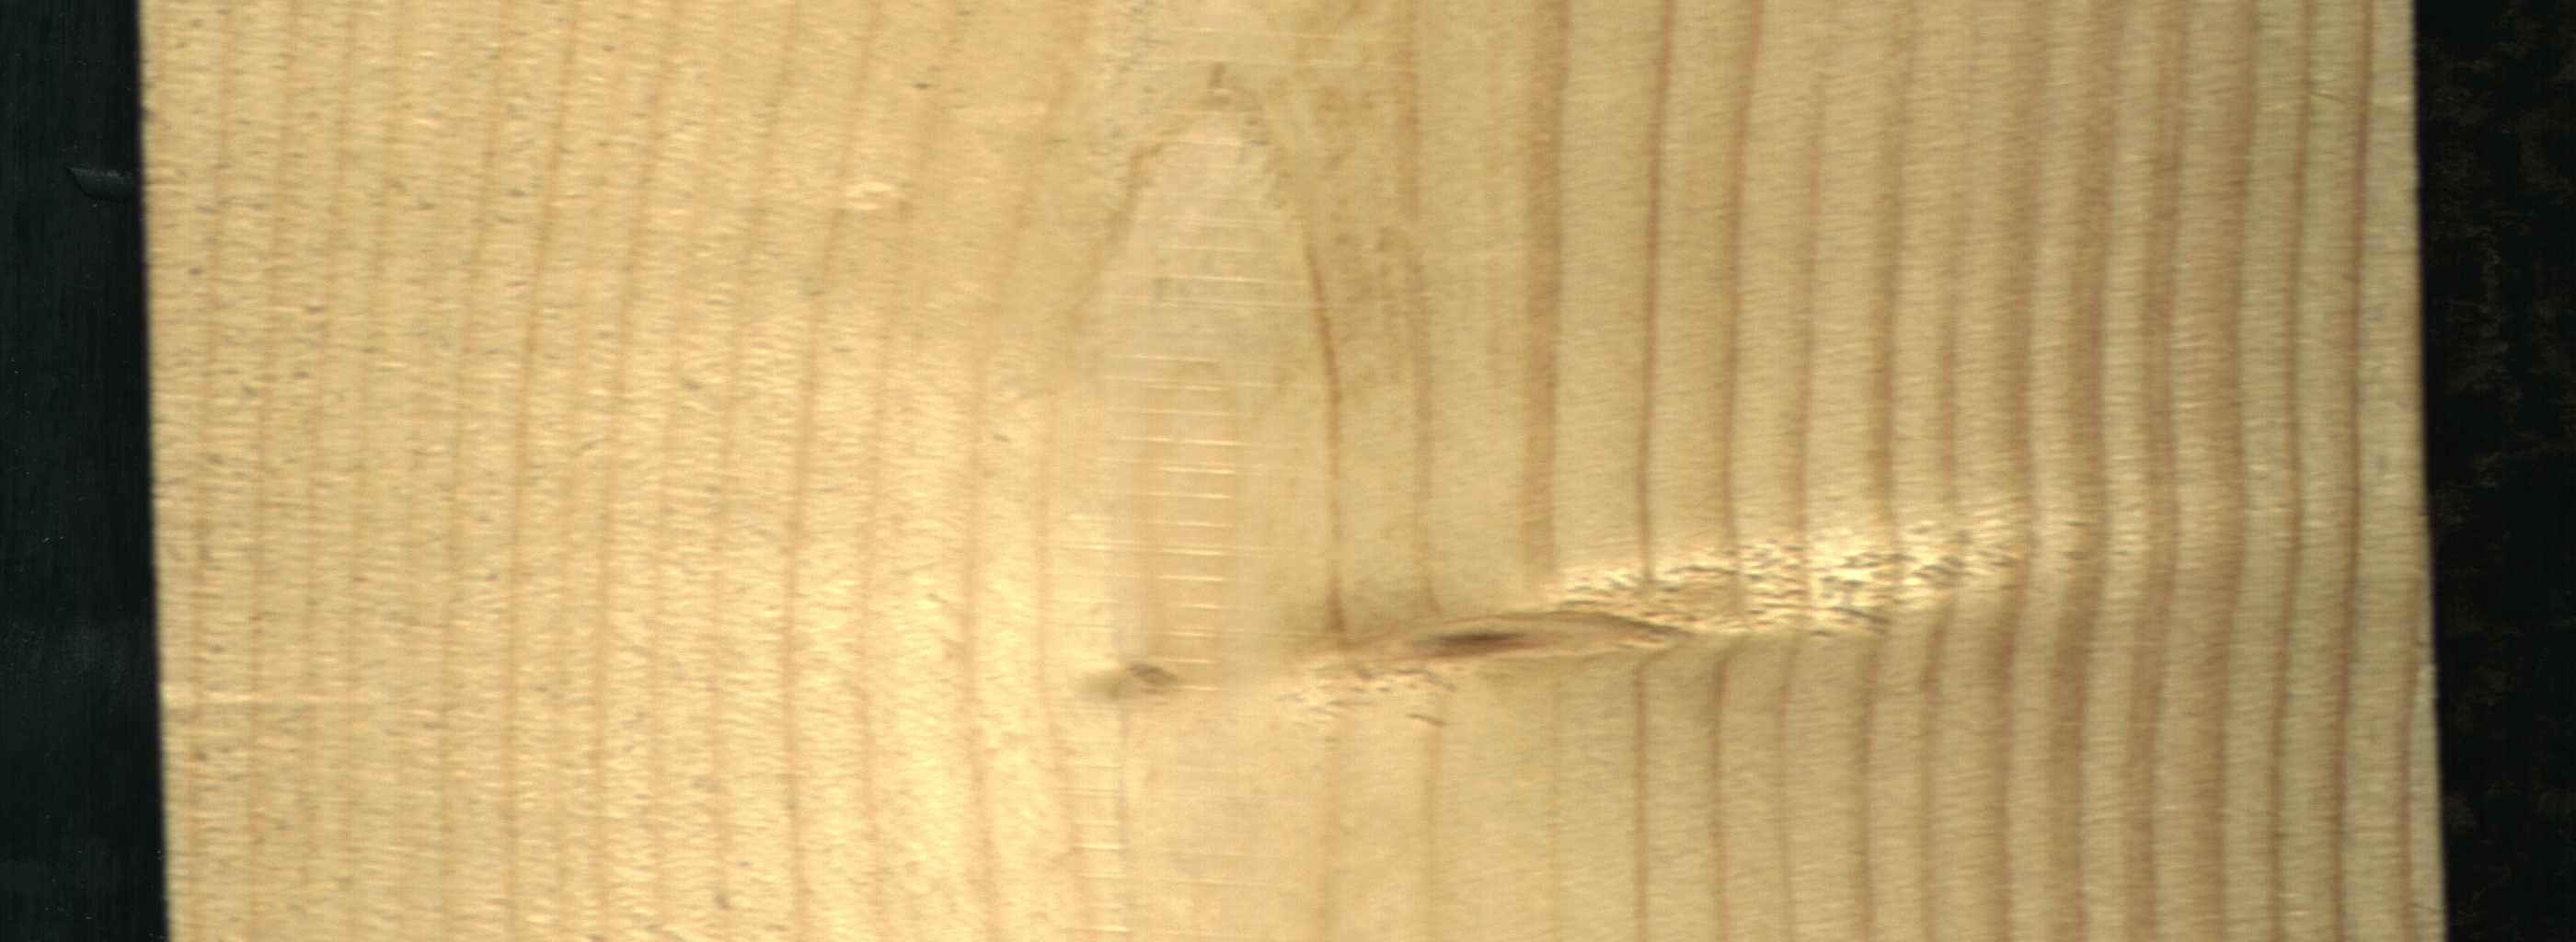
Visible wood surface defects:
Live_Knot